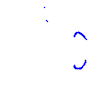
Particle: kaon